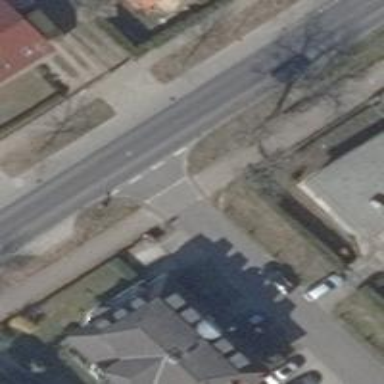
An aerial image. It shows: Road with "give way" sign.